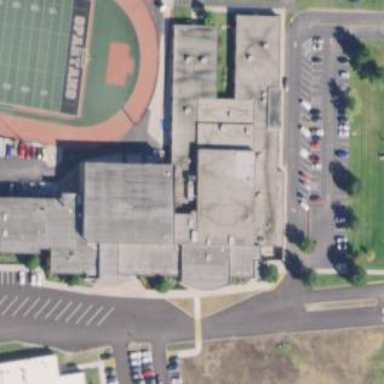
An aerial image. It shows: School building.